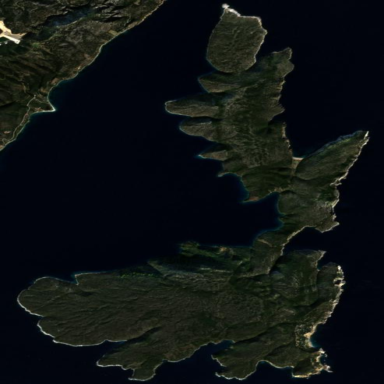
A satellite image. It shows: Breathtaking coastline.